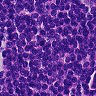
Metastatic tissue present: no